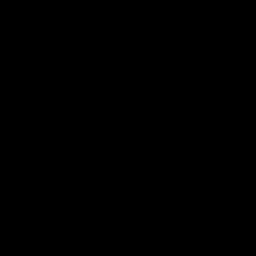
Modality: T2w
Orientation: axial
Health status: healthy
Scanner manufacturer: siemens
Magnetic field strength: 3 T
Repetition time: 12 s
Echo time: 0.092 s